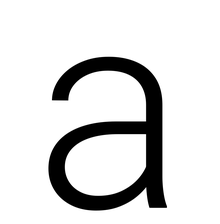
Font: Roboto_Light